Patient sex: M
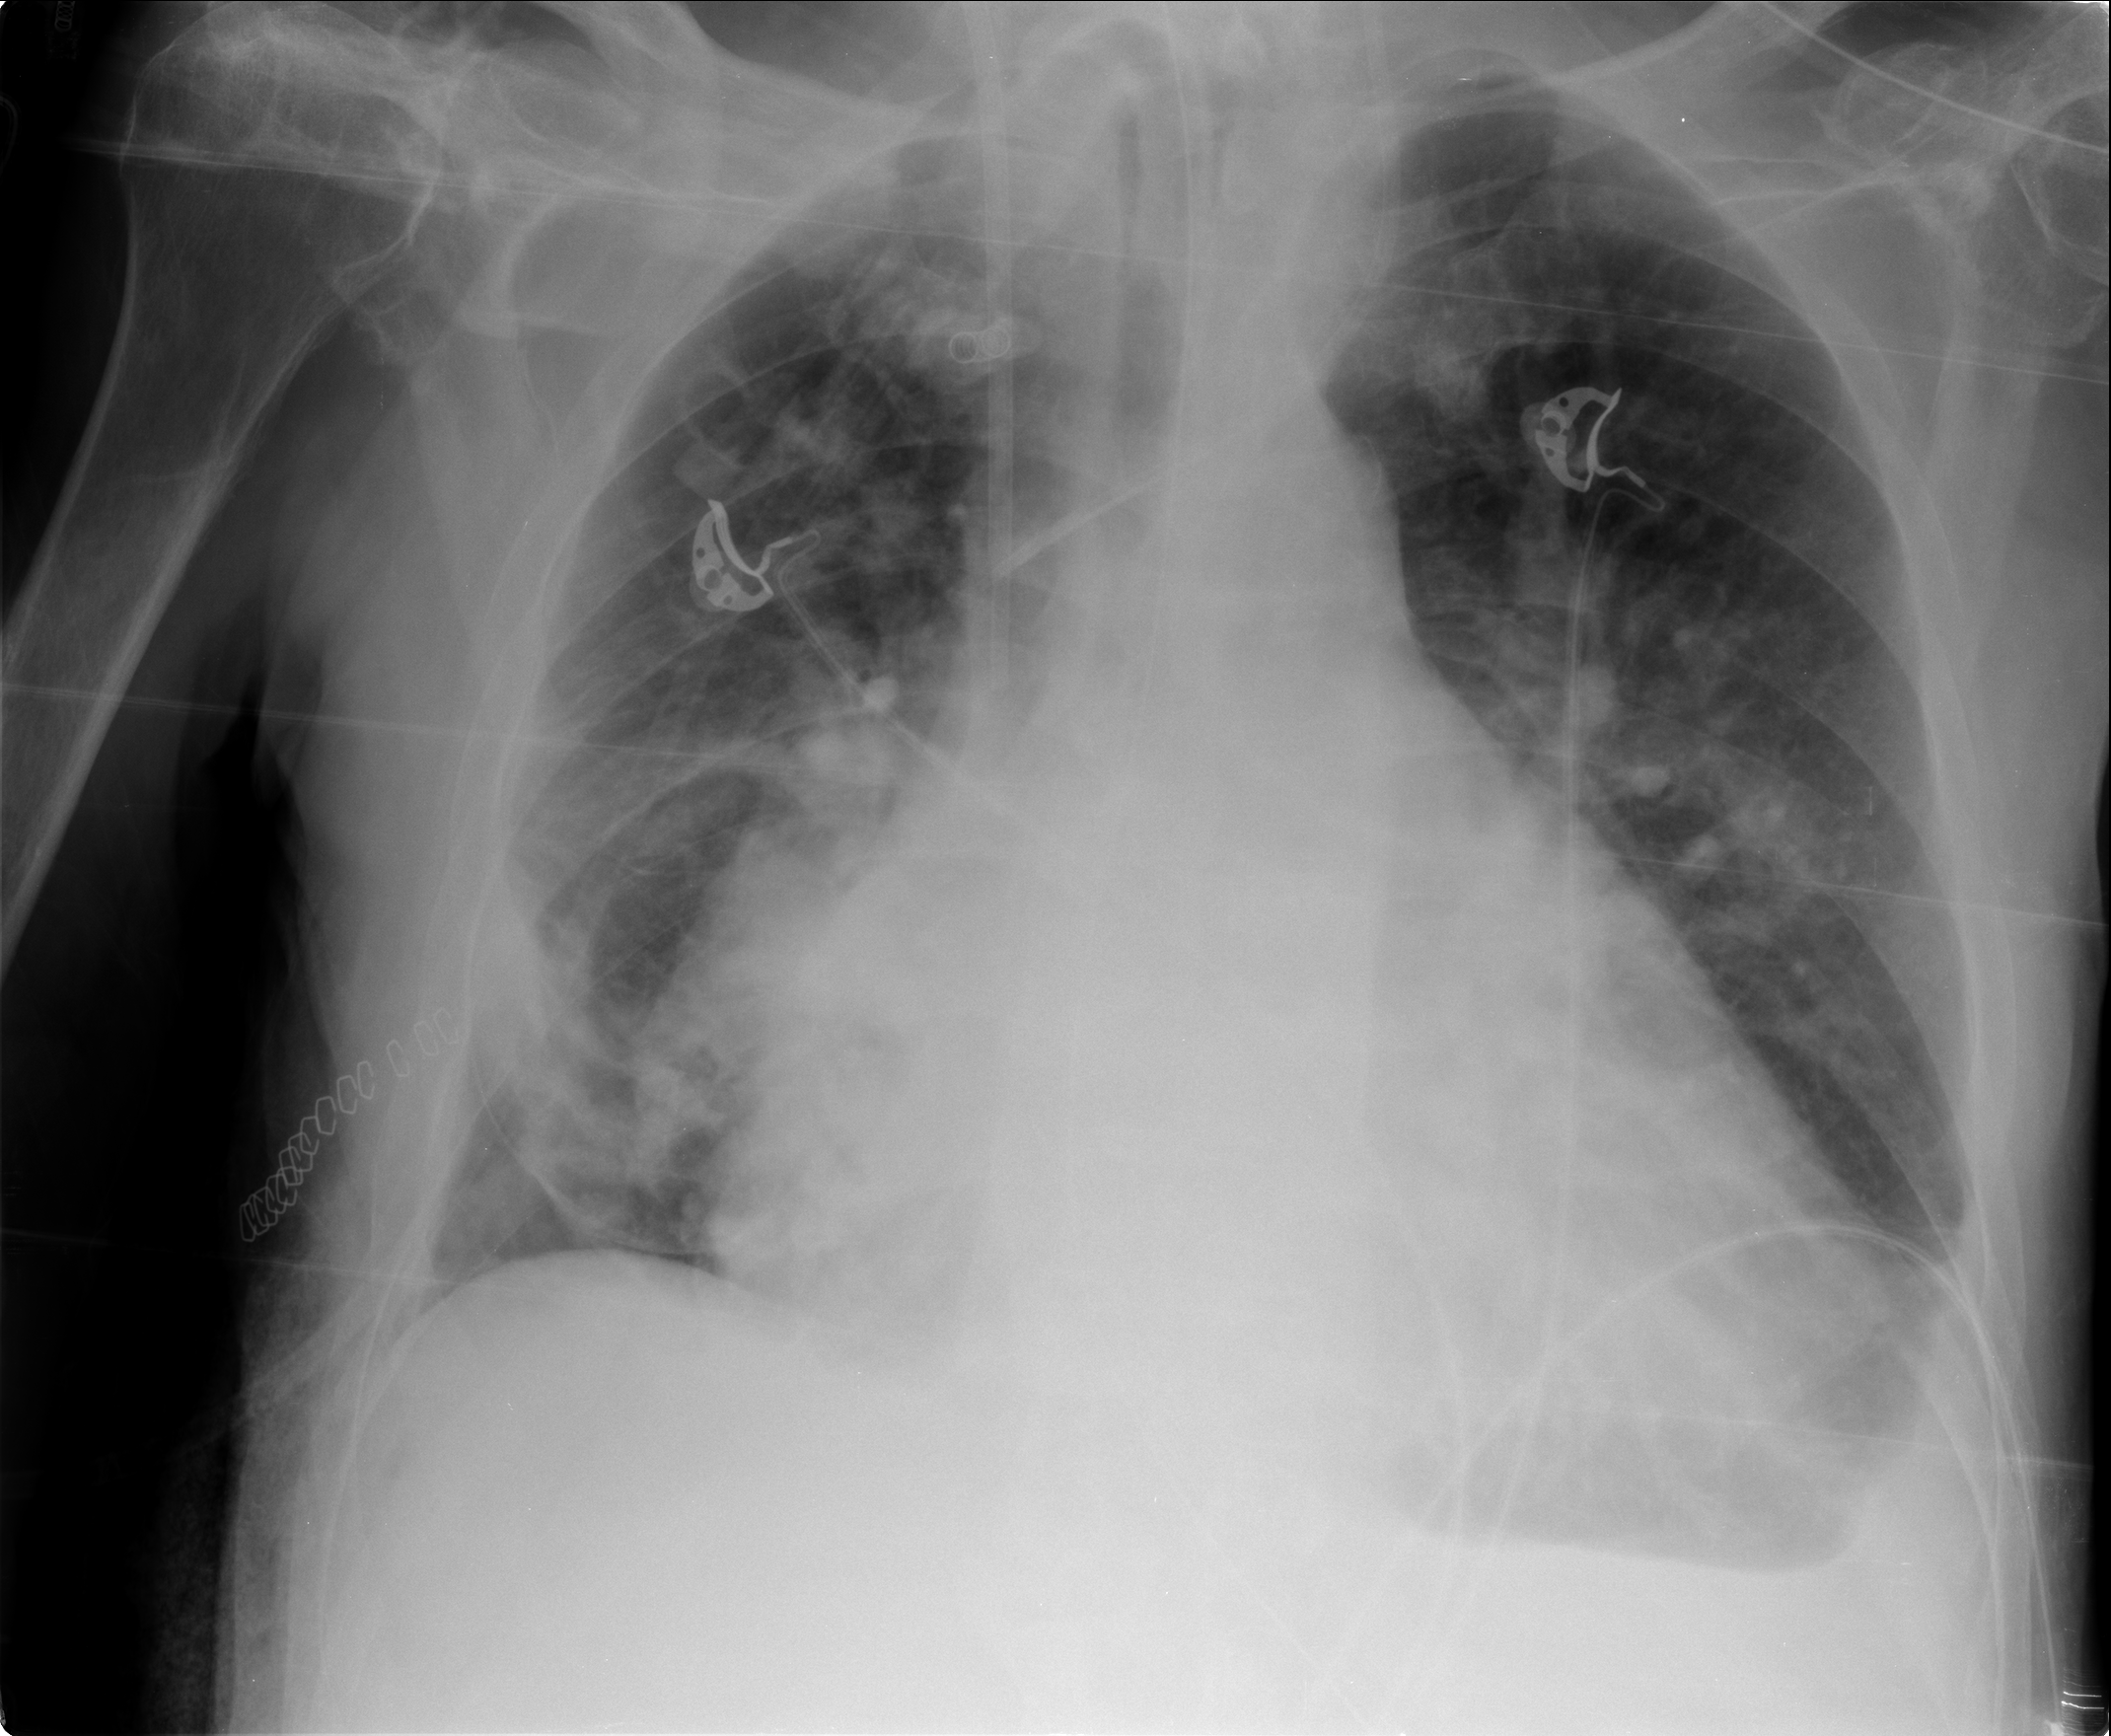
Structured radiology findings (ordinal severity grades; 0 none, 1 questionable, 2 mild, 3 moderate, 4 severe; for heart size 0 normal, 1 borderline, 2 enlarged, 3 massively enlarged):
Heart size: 3
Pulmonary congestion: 3
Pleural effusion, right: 0
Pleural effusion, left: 2
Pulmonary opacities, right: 3
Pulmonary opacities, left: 2
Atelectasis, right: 3
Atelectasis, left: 2